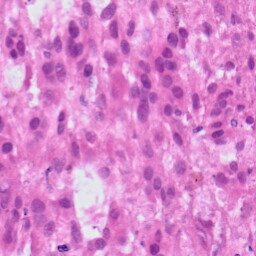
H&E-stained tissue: Skin